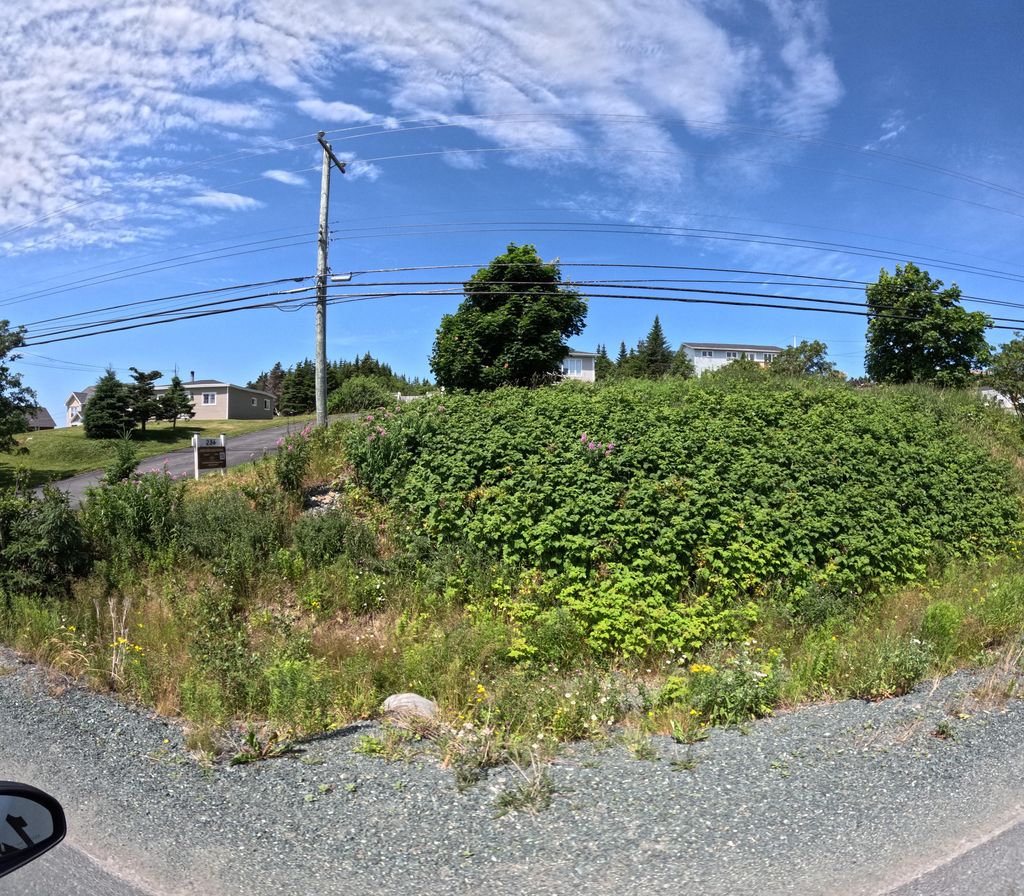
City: st_johns